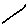
Label: line